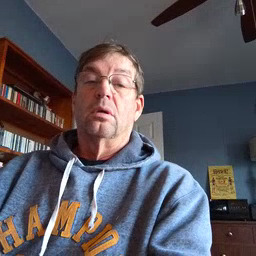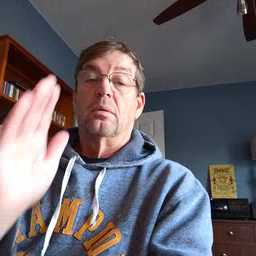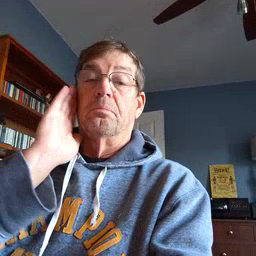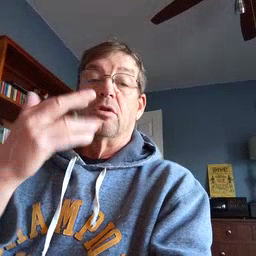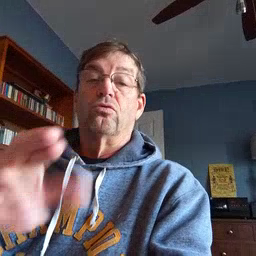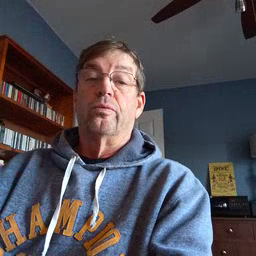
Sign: bedroom